Brain MRI, t2w sequence, axial 2D slice.
Patient: age 39, sex F, weight 95 kg, height 1.95 m
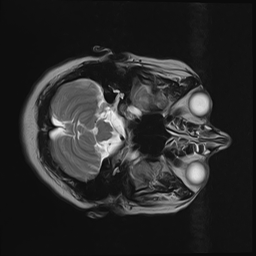